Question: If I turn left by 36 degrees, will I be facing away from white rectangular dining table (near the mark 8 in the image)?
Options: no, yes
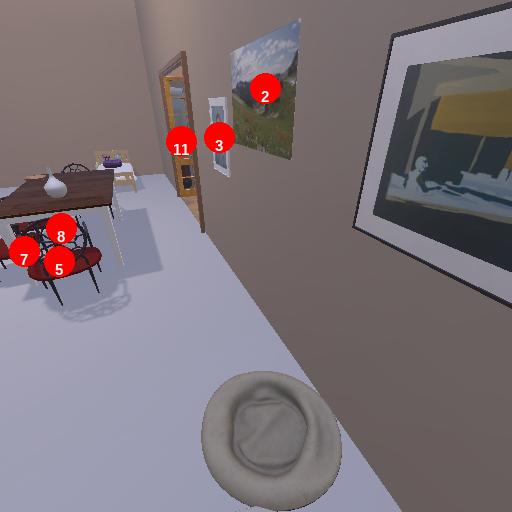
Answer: no